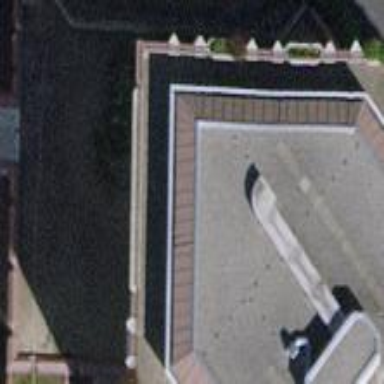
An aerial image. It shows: View of roof of building.